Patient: sex M, age 52
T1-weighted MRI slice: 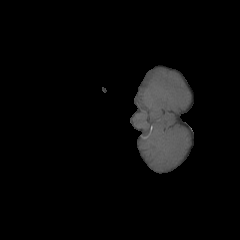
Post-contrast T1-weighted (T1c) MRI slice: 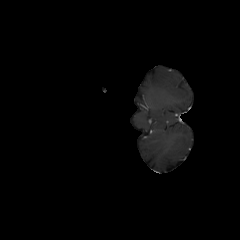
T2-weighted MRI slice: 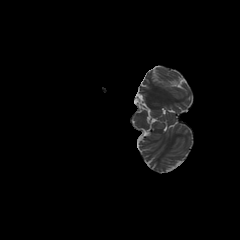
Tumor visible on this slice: no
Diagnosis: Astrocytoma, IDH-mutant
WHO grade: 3